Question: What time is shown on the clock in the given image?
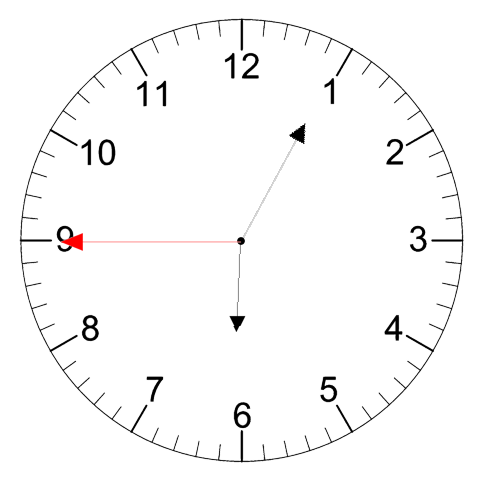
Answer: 06:04:45